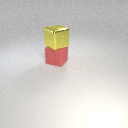
large yellow metal cube above large red rubber cube